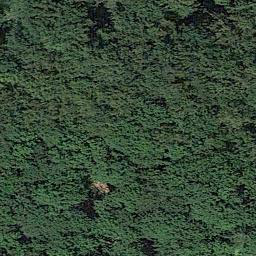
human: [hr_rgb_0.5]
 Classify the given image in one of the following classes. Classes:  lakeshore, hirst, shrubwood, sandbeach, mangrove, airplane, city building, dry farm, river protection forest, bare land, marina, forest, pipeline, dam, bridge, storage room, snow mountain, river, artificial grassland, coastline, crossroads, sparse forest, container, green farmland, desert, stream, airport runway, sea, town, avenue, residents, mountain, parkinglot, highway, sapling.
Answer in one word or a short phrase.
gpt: forest